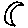
Label: moon